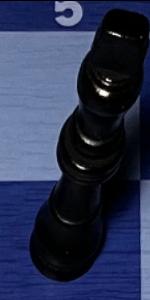
Label: King_Black